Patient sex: M
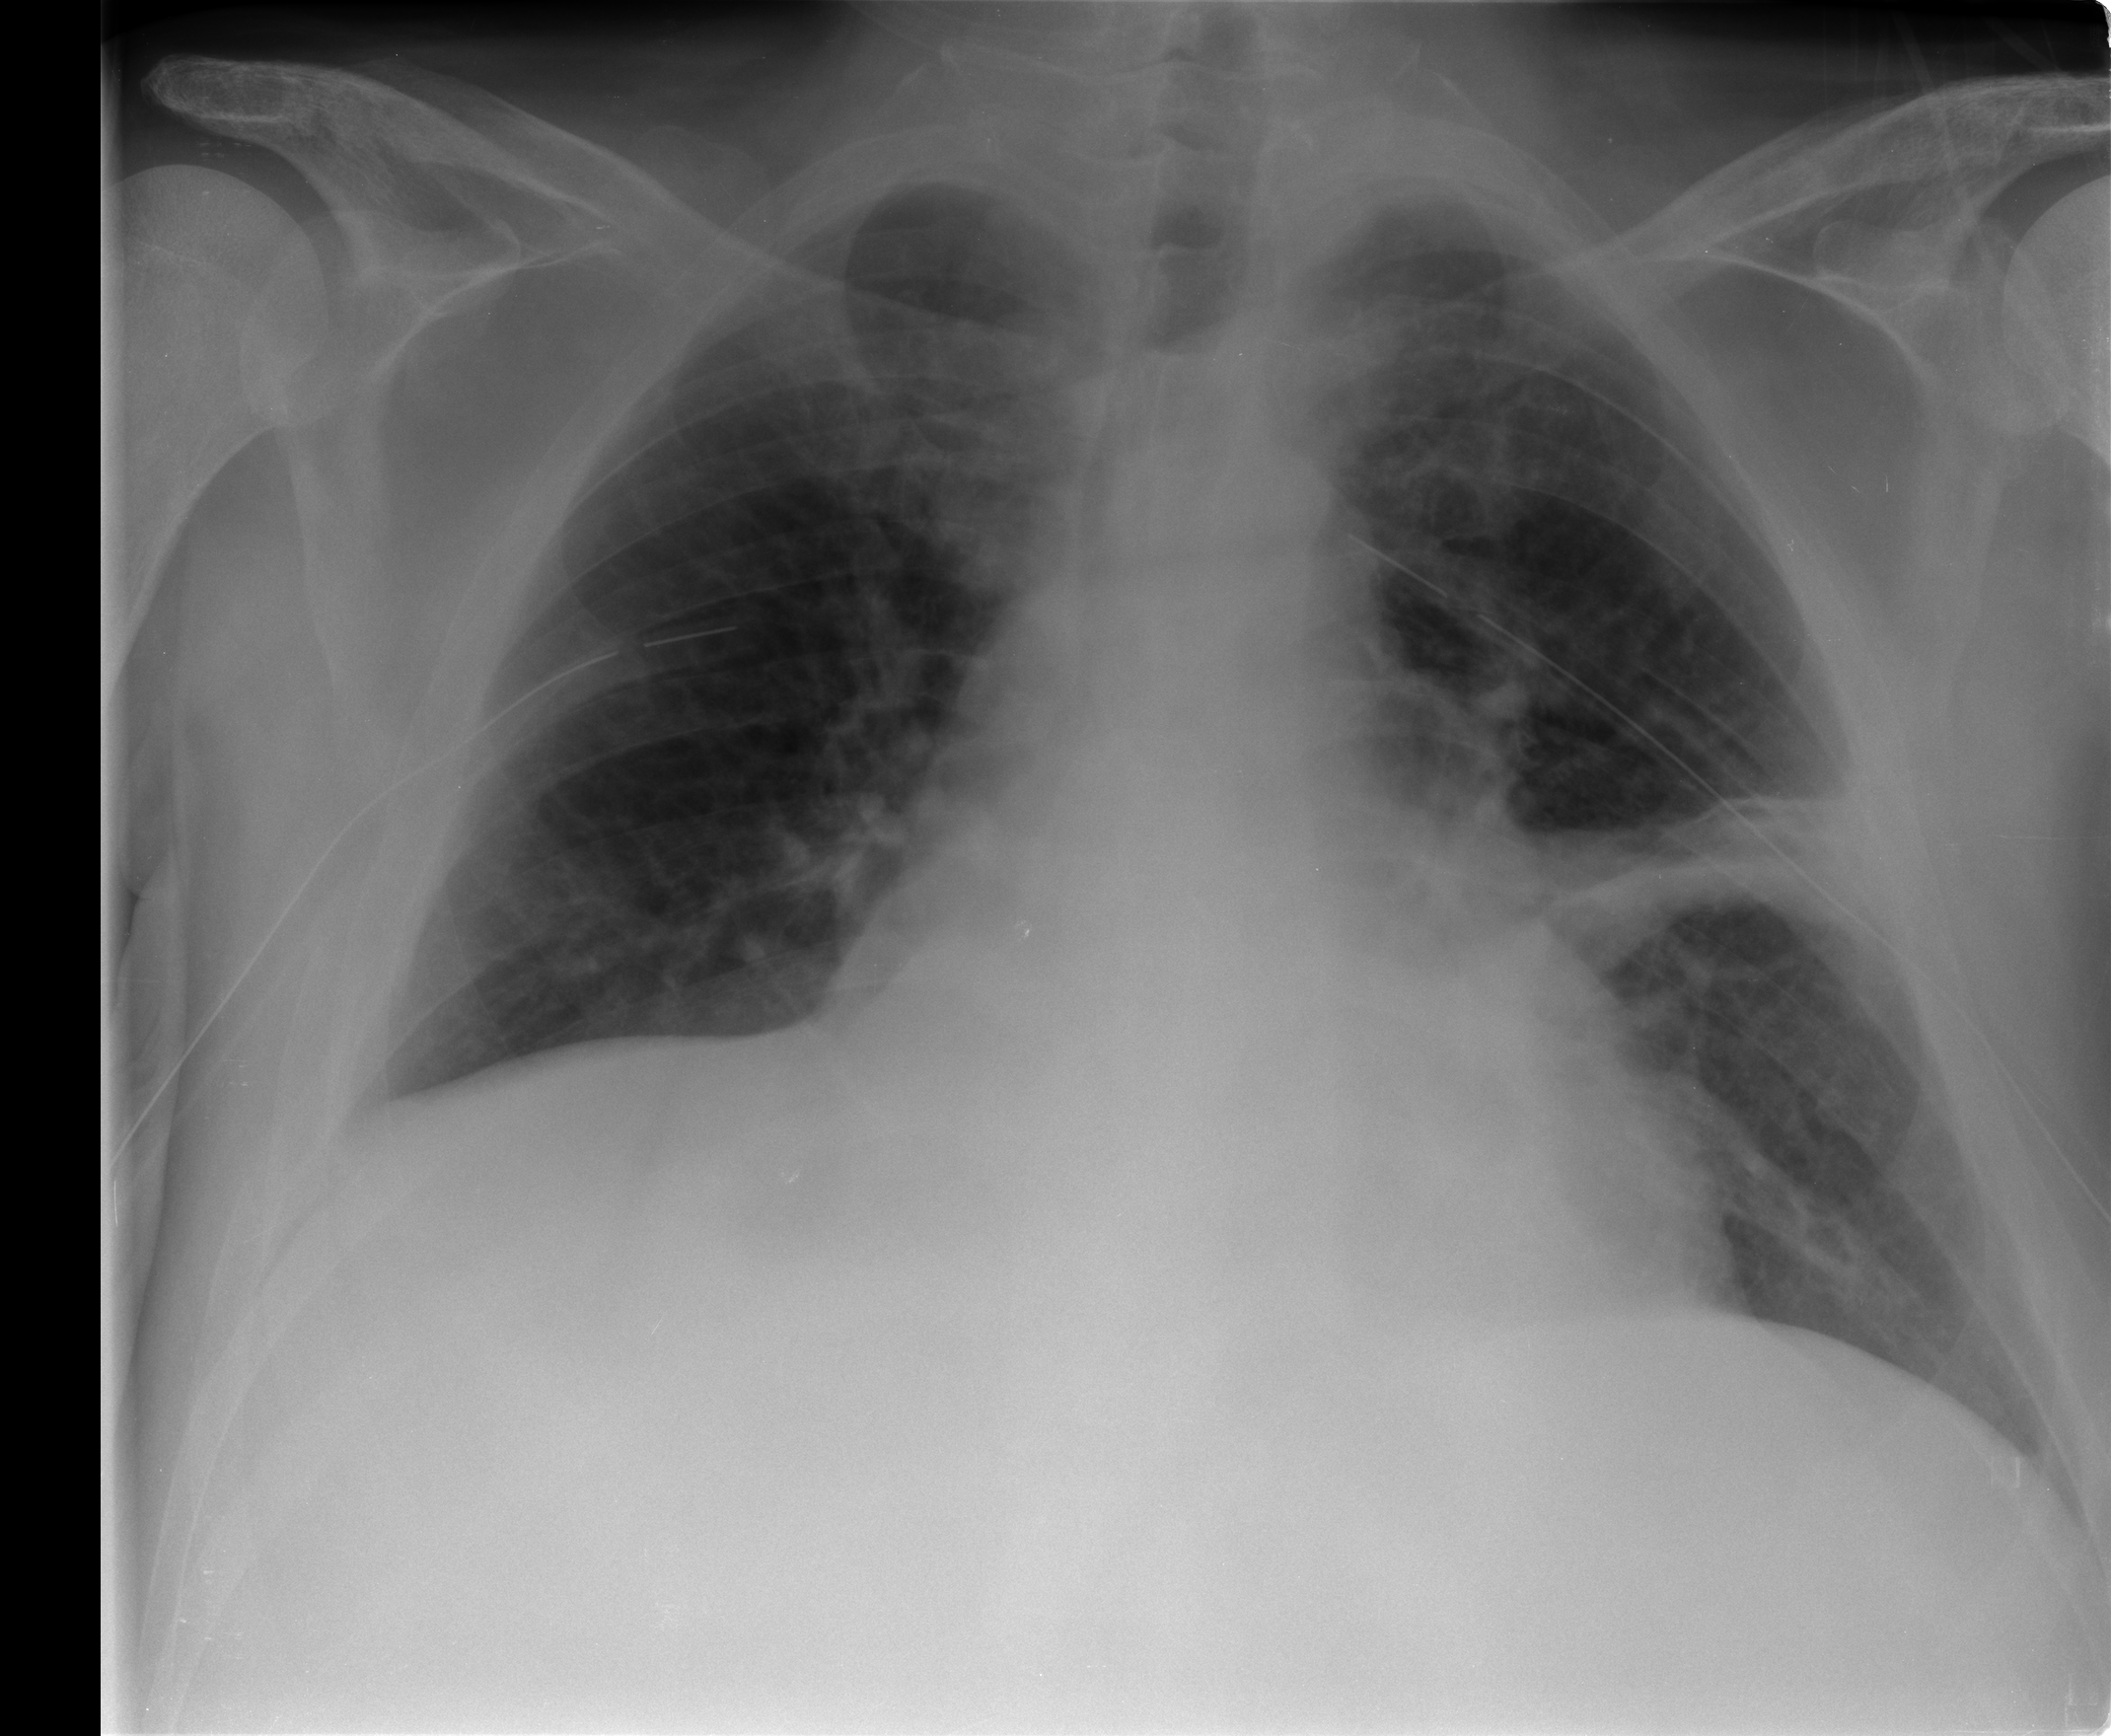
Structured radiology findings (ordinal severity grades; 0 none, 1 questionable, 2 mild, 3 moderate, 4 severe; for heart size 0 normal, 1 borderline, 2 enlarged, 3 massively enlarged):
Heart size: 0
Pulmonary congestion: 2
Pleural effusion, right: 0
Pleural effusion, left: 1
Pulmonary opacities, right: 0
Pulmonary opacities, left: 0
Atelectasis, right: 2
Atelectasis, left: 2